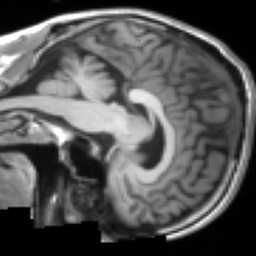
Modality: T1w
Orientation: sagittal